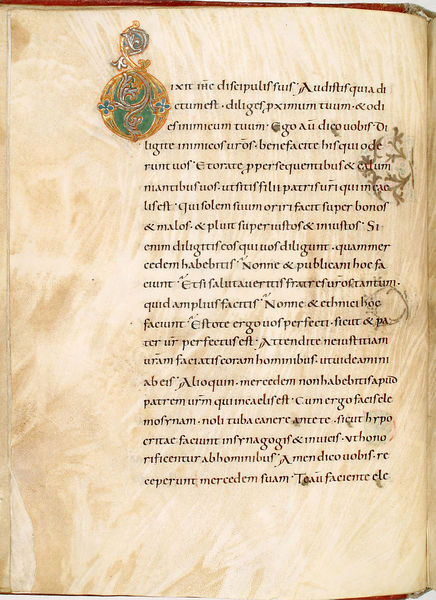
Titel: Gerocodex, Perikopenbuch
Institution: Darmstadt, Hessische Landesbibliothek
Schlagwörter: blau, grün, blume, schwarz, malerei, alt, gold, farbig, schrift, papier, floral, verzierung, foto, buch, links, seite, illustration, text, buchstaben, ranke, buchseite, verziert, flecken, handschrift, latein, lateinisch, wörter, codex, sätze, fasern, sprache, initialie, s, codey